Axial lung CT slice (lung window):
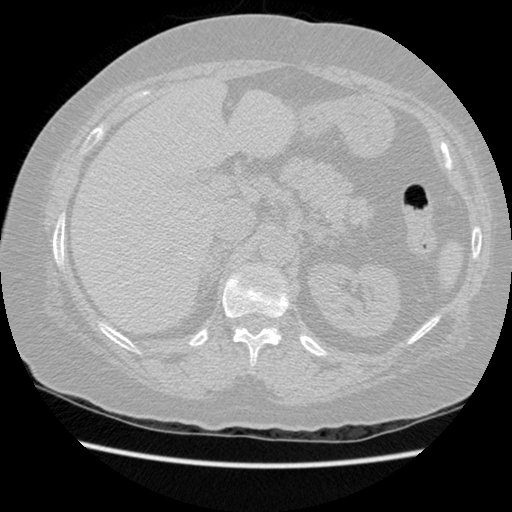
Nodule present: no